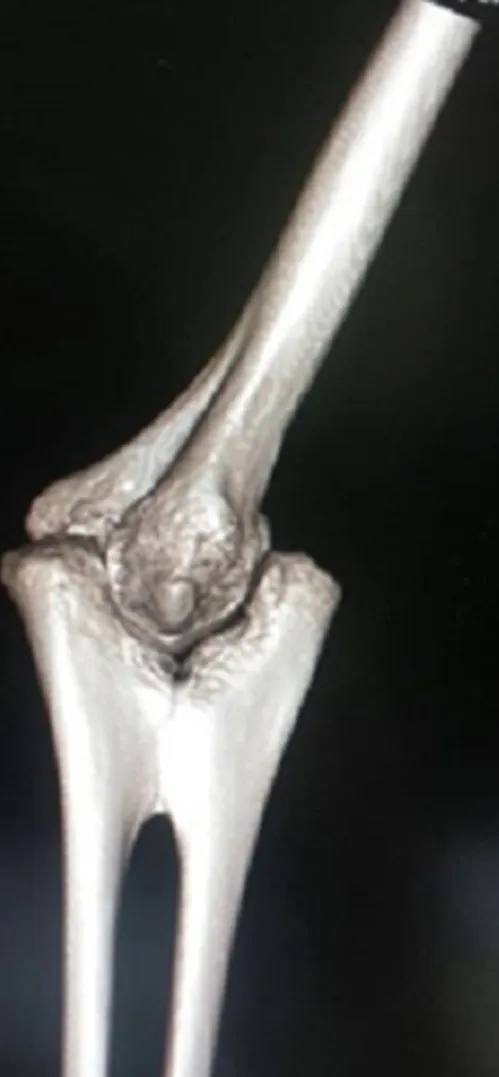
reconstructed image of left elbow joint (lateral view).
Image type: radiology (ct)